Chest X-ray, AP view. Patient: 34 years old, sex M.
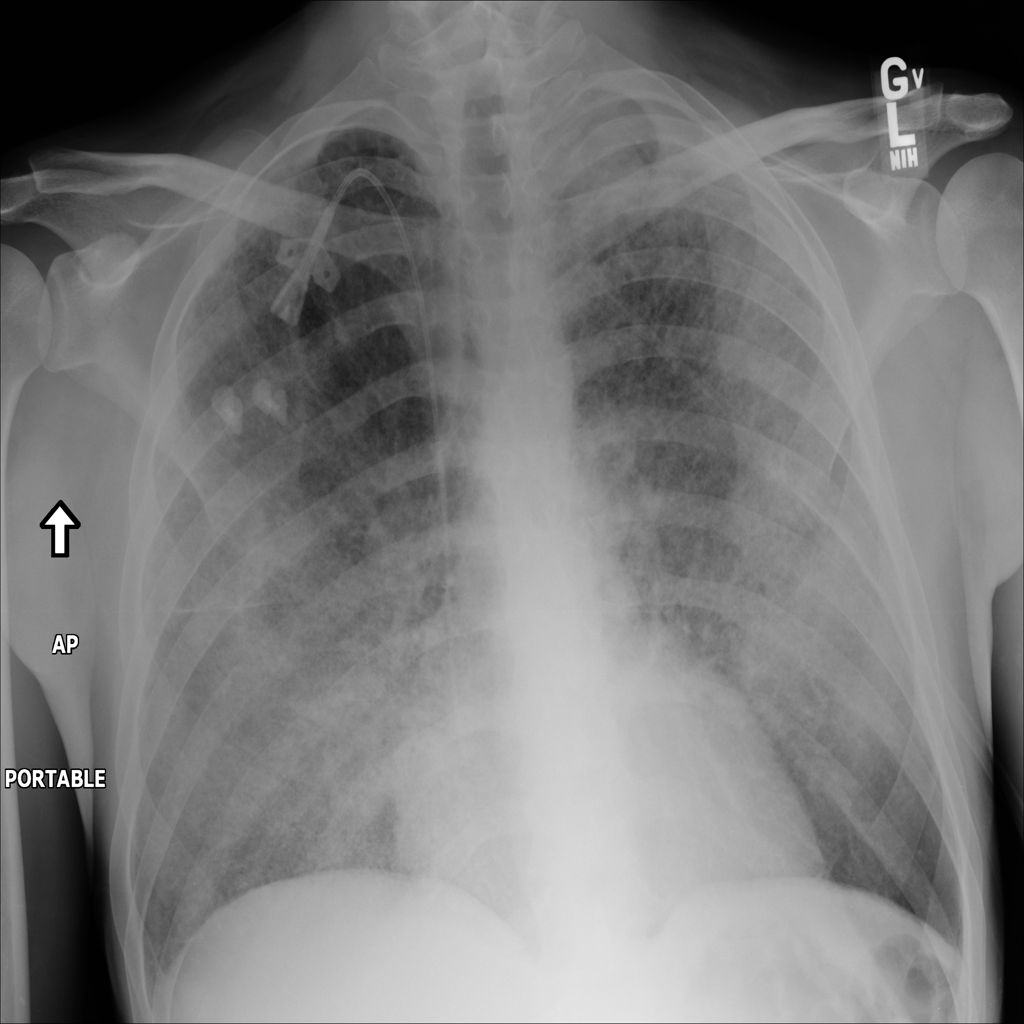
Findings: Edema, Infiltration, Pleural_Thickening, Pneumonia